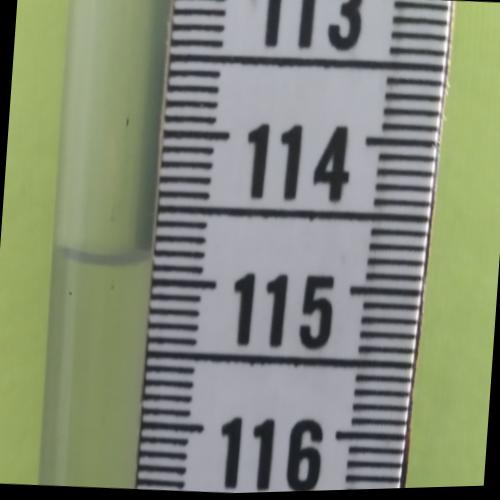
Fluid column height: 114.9 cm